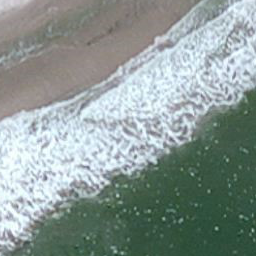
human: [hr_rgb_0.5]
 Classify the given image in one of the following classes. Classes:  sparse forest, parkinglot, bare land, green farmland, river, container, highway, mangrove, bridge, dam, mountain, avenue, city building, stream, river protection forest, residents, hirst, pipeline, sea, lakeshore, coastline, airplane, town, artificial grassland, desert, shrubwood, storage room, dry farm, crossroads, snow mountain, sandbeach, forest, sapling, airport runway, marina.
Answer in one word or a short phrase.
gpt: coastline